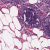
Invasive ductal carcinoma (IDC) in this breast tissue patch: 0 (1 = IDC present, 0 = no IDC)